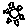
Label: sun